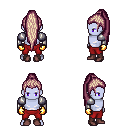
a pixel art fantasy rpg character, male body template, dark elf, purple skin, steel arm armor, red pants, white blonde extra-long topknot hairstyle, gold gloves, maroon shoes, four views (front, back, left, right), 2x2 character sprite sheet, small pixel art, hard edges, no anti-aliasing